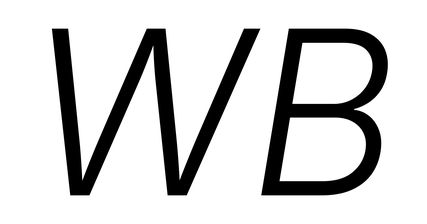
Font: Inter-Italic_Light_Italic